Question: I'm stuck trying to get my colorbar to show the same colorspectrum as my scatterplot. Instead of the pink/purple to black spectrum of my colorgraded datapoints, it shows the default colors of a colorbar. I have read multiple other threads on here to no avail, but please alert me to a similar thread, if I have missed something that could solve my problem.
I have made a short code illustrating my problem:
'''
import numpy as np
import matplotlib.pyplot as plt
rng = np.random.default_rng()
arr = np.arange(7000)
rng.shuffle(arr)
r = np.sqrt(np.random.random(7000))
theta = np.random.uniform(high = 2*np.pi, size = 7000)
X = np.array(r*np.cos(theta))
Y = np.array(r*np.sin(theta))
def values_to_colormap(values):
values_scale = values/np.max(values)
(a,) = np.shape(values)
cmap = values_scale.reshape(a,1)*np.array([[0.6, 0.4, 0.6]])
return cmap
points_colors = values_to_colormap(arr)
ps = plt.scatter(X,Y, marker = '.', color = points_colors)
plt.colorbar(ps, orientation='horizontal')
plt.axis('equal')
plt.show();
'''

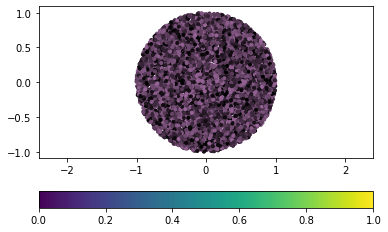
Answer: The colorbar uses the 'cmap' and the 'norm' of the scatter plot. In this case, individual colors are given, and the colorbar falls back to the default colormap ('viridis') and the default norm (as no 'vmin' nor 'vmax' nor explicit color values are given, 0 and 1 are used).
Your 'values_to_colormap' function maps 0 to color '(0, 0, 0)' and the maximum value to '(0.6, 0.4, 0.6)'. This is equivalent to use a norm with 'vmin=0', 'vmax=arr.max()' and a 'LinearSegmentedColormap' between the given colors:
'''
import numpy as np
import matplotlib.pyplot as plt
from matplotlib.colors import LinearSegmentedColormap
rng = np.random.default_rng()
arr = np.arange(7000)
rng.shuffle(arr)
r = np.sqrt(np.random.random(7000))
theta = np.random.uniform(high=2 * np.pi, size=7000)
X = np.array(r * np.cos(theta))
Y = np.array(r * np.sin(theta))
ps = plt.scatter(X, Y, marker='.', c=arr, vmin=0, vmax=arr.max(),
cmap=LinearSegmentedColormap.from_list('', [(0, 0, 0), (0.6, 0.4, 0.6)]))
plt.colorbar(ps, orientation='horizontal')
plt.axis('equal')
plt.show()
'''
<URL>